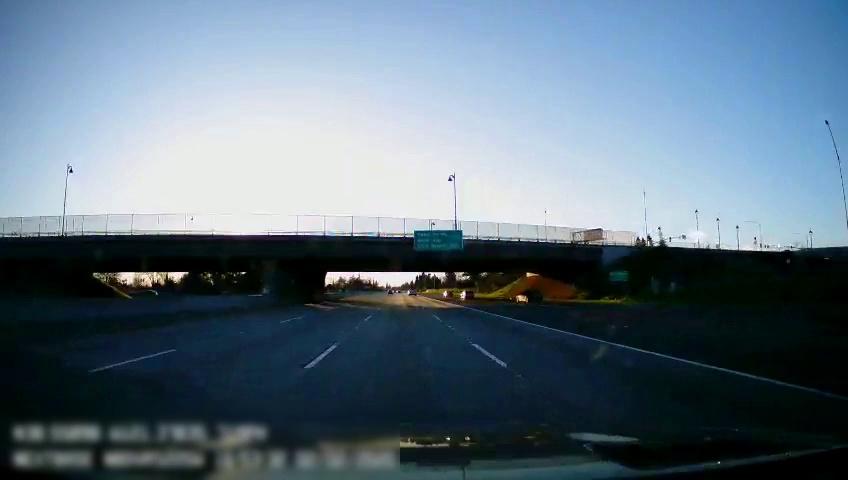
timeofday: Day
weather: Sunny
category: Drivable Space
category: Vehicles | Truck
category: Vehicles | Car
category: Vehicles | Car
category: Vehicles | Car
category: Vehicles | SUV
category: Lanes | Alternate Lane
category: Lanes | Current Lane
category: Lanes | Current Lane
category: Lanes | Alternate Lane
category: Traffic | Signs
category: Traffic | Signs